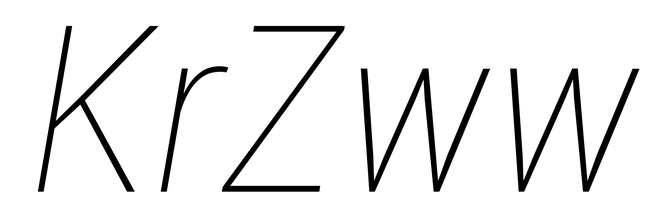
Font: Roboto-Italic_Condensed_Thin_Italic